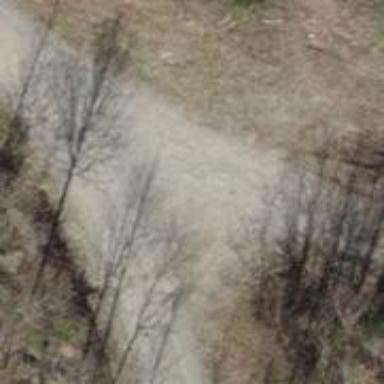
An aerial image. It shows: Gravel track with grade2 tracktype.